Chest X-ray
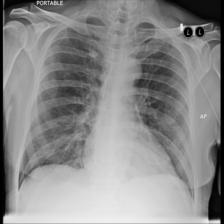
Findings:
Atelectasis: negative
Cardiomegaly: negative
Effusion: negative
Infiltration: positive
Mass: negative
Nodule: negative
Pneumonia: negative
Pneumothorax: negative
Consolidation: negative
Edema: negative
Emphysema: negative
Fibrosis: negative
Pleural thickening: negative
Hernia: negative